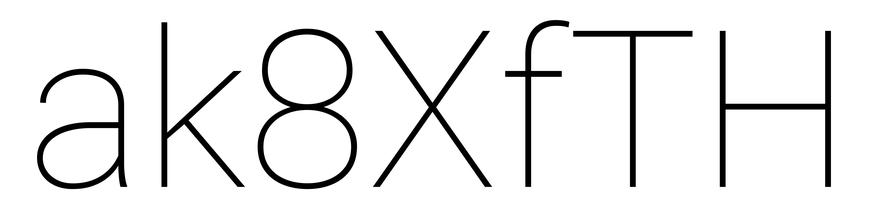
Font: Roboto_Thin